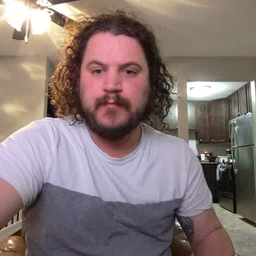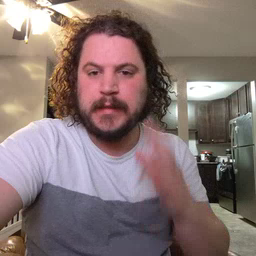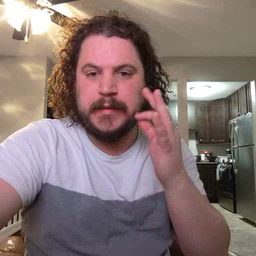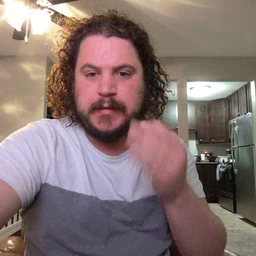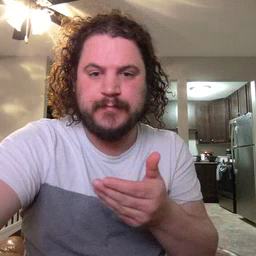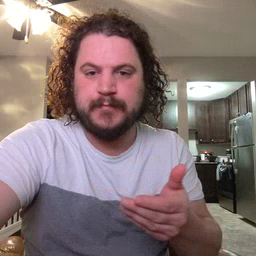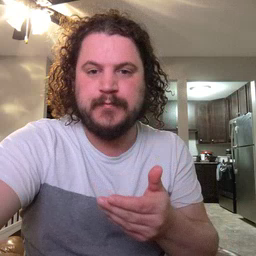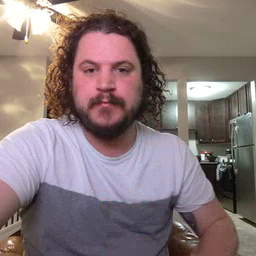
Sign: kitty